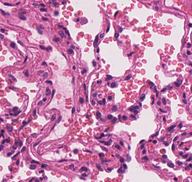
Tumor epithelial tissue: no
Tumor-associated stroma tissue: no
Normal tissue: yes